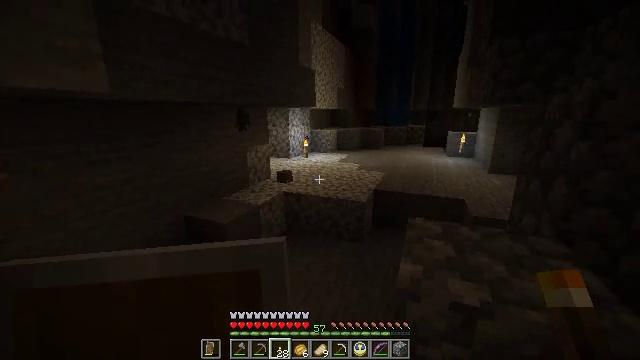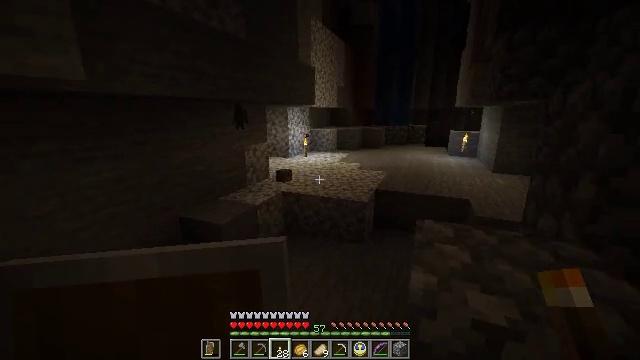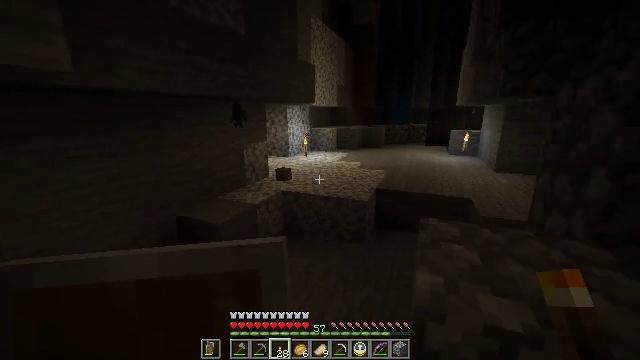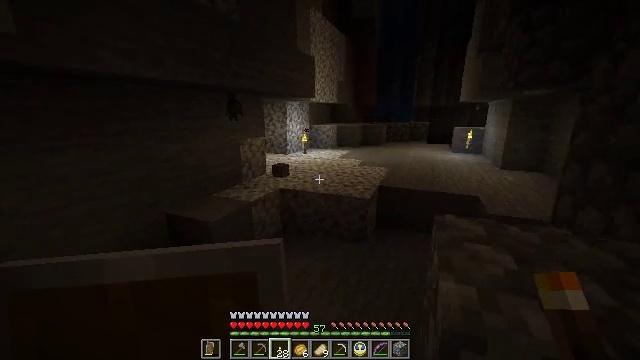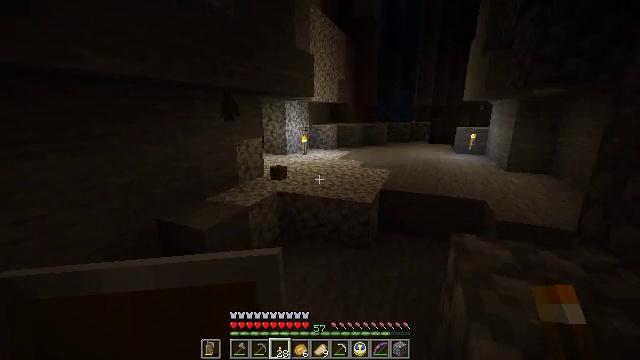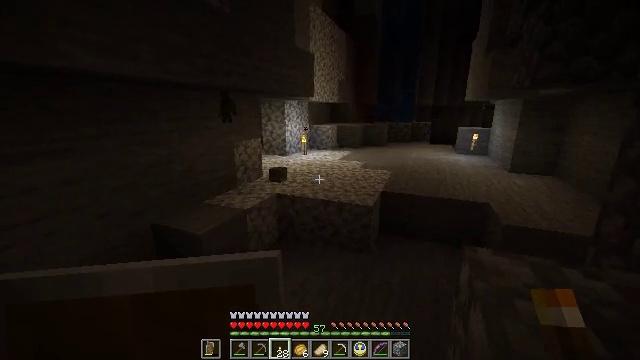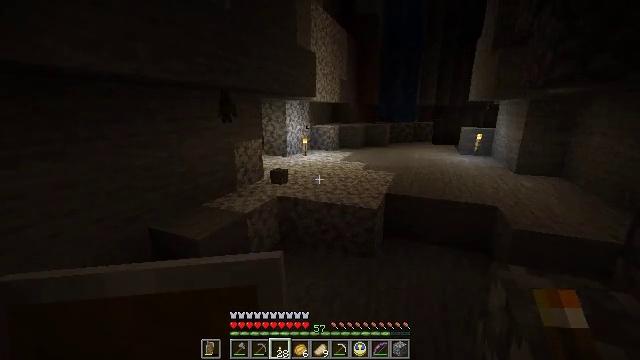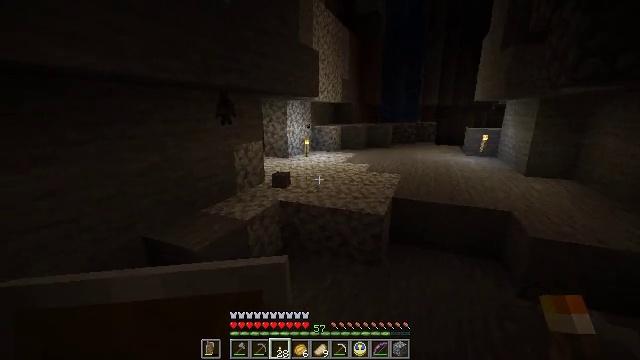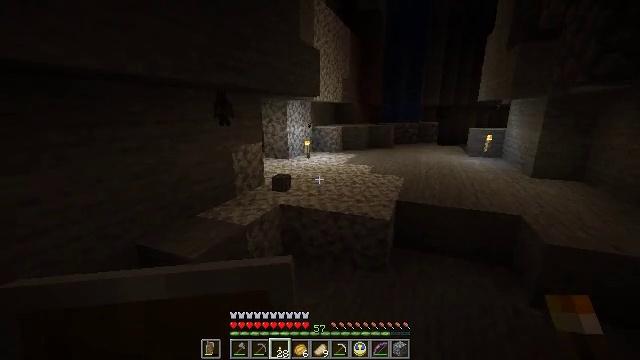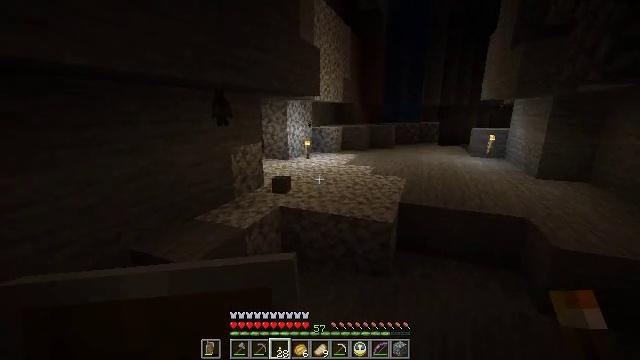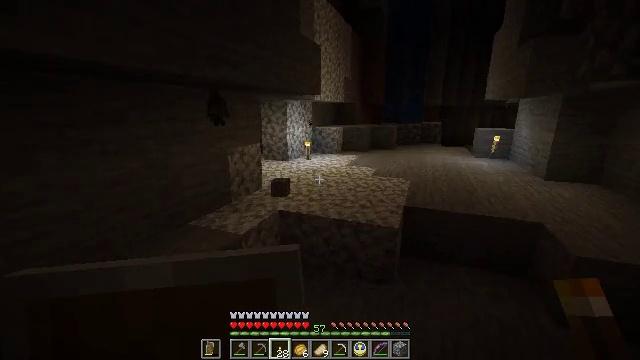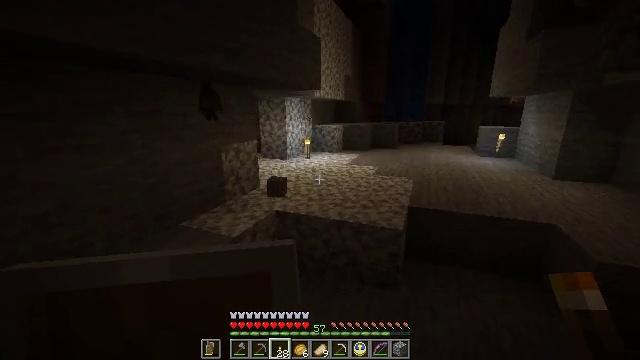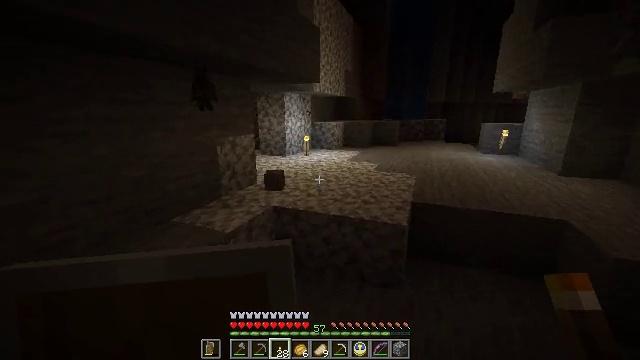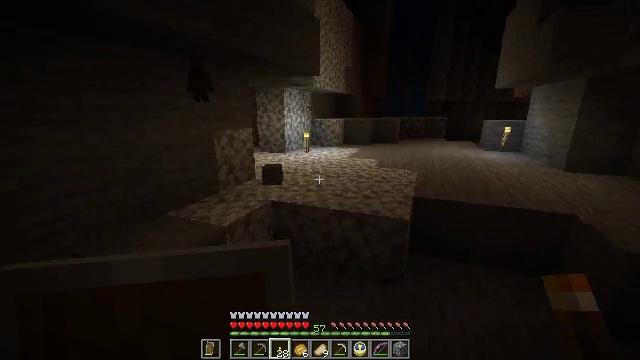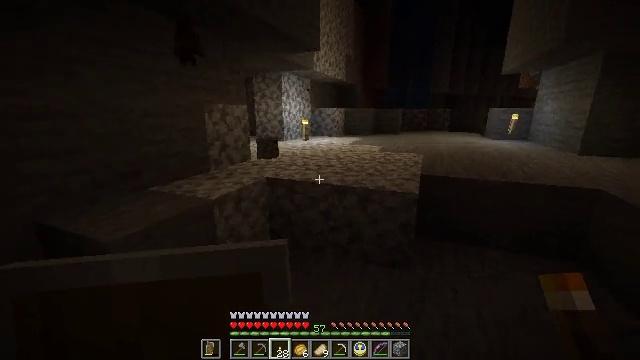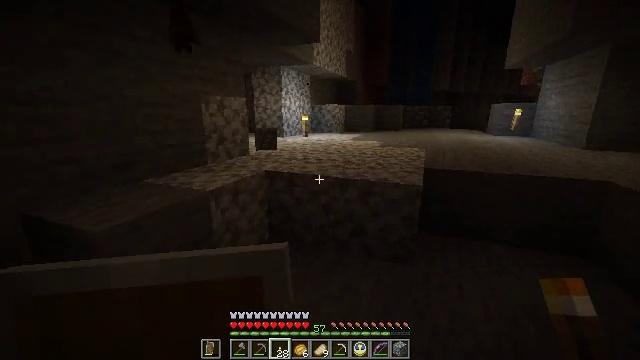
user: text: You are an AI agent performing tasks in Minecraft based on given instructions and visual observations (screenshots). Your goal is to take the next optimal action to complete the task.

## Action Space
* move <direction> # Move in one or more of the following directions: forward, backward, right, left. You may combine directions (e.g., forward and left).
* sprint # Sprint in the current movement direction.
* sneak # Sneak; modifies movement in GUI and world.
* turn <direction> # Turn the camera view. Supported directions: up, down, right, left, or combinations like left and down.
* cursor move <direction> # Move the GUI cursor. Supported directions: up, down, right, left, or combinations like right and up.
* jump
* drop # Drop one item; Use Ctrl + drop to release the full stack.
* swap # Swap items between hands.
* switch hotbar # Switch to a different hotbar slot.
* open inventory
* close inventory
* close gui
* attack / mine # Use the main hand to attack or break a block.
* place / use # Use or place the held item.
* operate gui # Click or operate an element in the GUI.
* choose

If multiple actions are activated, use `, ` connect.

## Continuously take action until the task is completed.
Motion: motion action
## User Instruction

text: Combat the bat.
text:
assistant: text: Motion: move forward
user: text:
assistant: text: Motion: move forward
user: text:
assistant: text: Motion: move forward
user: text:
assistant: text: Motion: move forward
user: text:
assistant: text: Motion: move forward
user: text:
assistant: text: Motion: move forward
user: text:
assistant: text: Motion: move forward
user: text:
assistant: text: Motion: move forward
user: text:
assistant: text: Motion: move forward
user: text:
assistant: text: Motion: move forward
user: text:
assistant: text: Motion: move forward
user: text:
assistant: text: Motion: move forward
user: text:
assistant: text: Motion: move forward
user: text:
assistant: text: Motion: move forward
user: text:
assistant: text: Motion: move forward
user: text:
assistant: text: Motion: move forward
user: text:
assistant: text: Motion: move forward
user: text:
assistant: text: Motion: move forward
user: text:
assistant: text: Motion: move forward
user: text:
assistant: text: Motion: move forward
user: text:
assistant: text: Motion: move forward
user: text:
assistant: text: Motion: move forward, turn left
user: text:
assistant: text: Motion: move forward, turn left and down
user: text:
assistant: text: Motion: move forward, turn down
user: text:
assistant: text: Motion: move forward, turn down, jump
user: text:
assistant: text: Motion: move forward, jump
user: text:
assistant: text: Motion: move forward, jump
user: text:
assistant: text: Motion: move forward
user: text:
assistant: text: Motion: move forward, turn right and up
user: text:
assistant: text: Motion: move forward, turn right and up